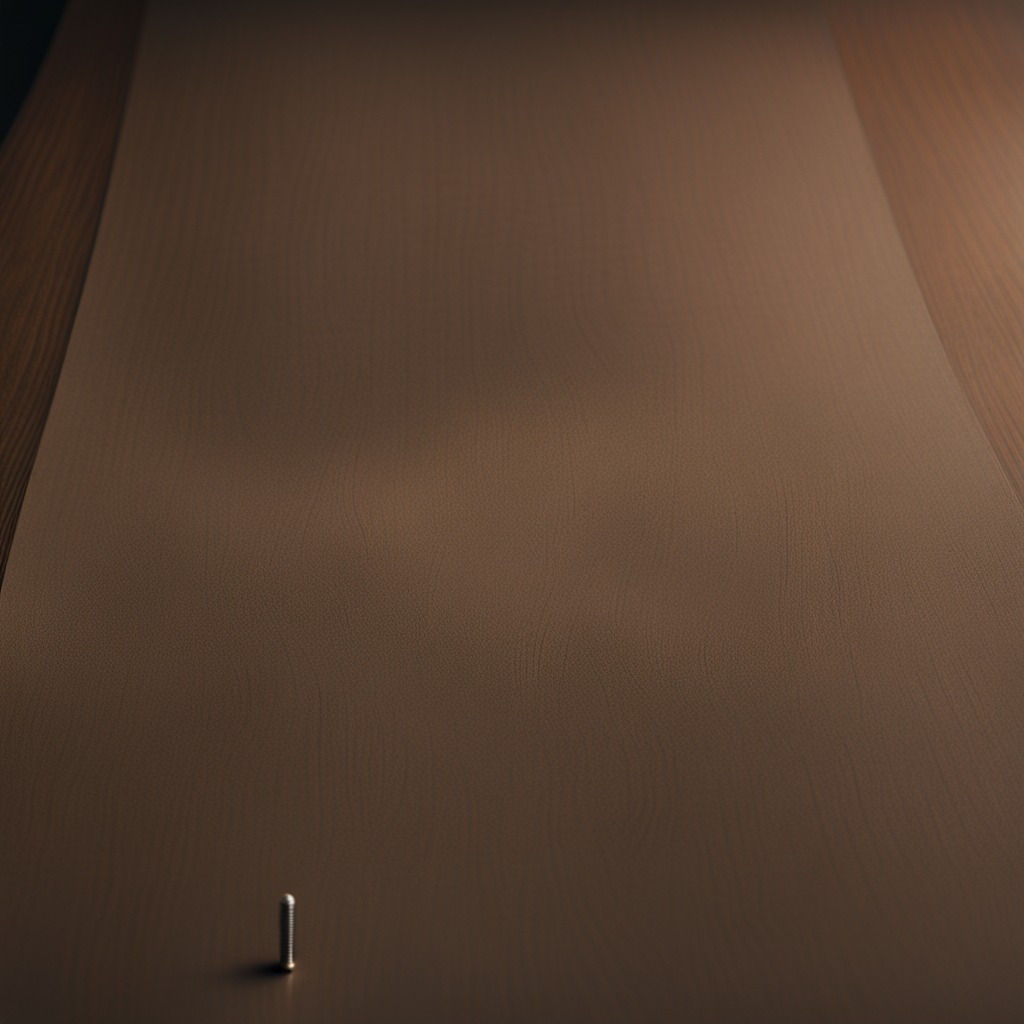
A metal screw is lying on the wooden table.